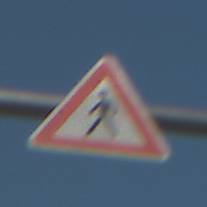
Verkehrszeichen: FussgaengerRechts
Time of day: MorningAfternoon
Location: Outdoor (Suburban)
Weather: PartlyCloudy
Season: NotSpecified
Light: Natural